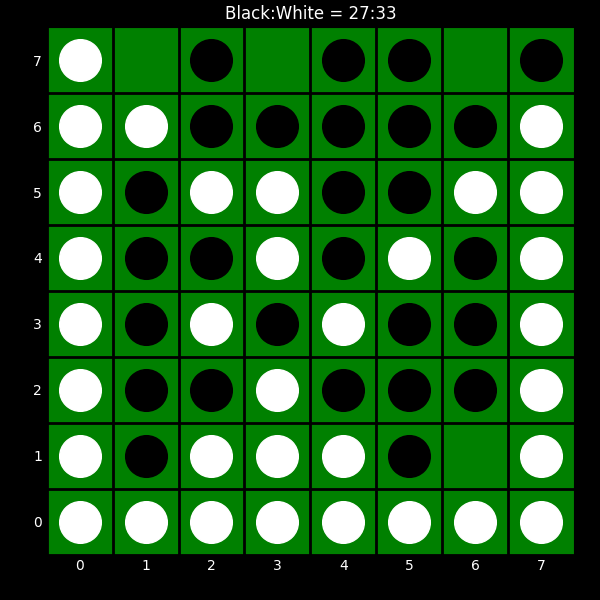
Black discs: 27
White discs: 33